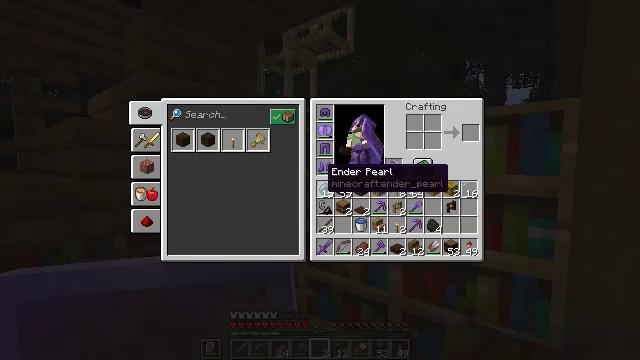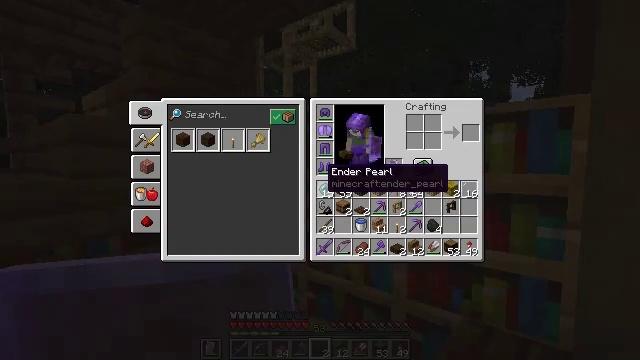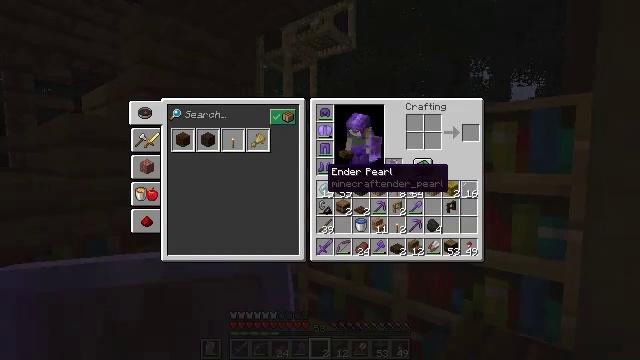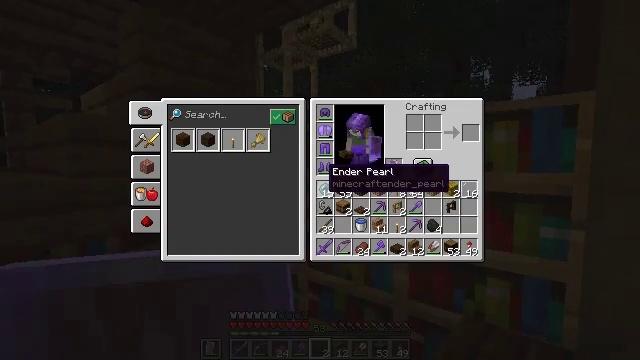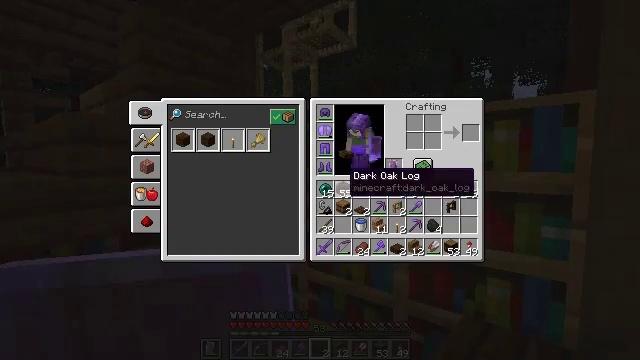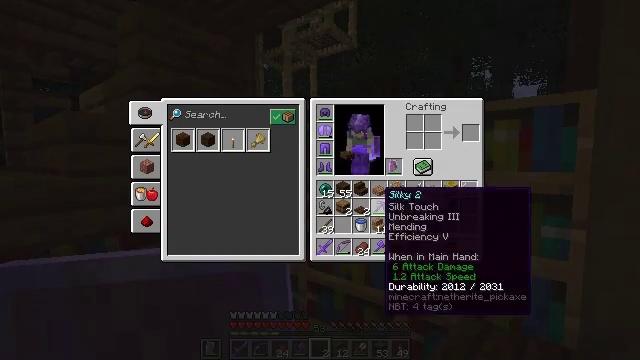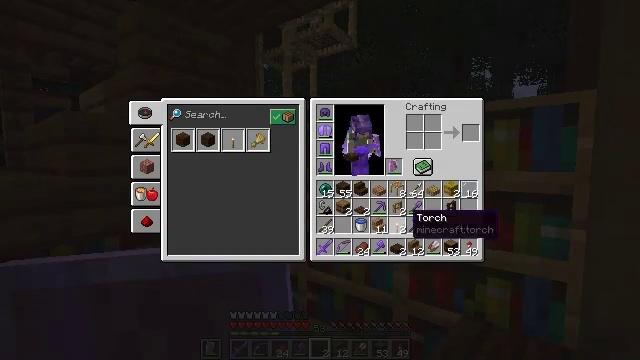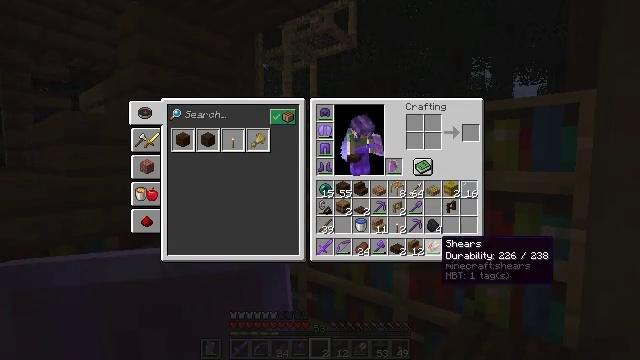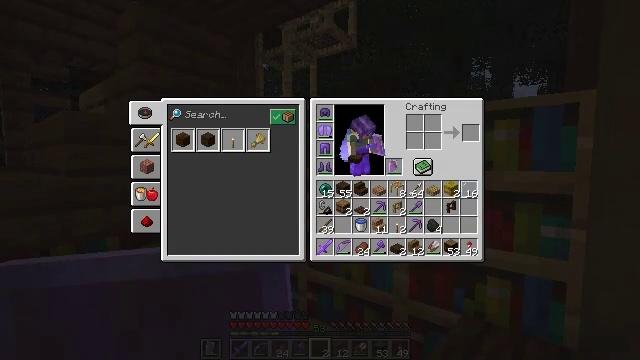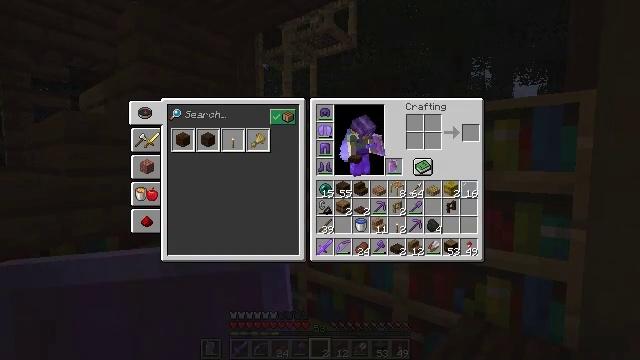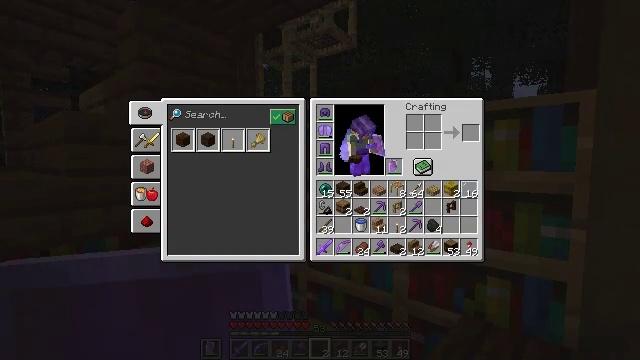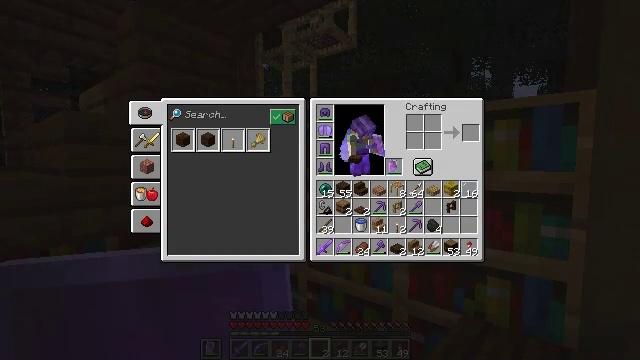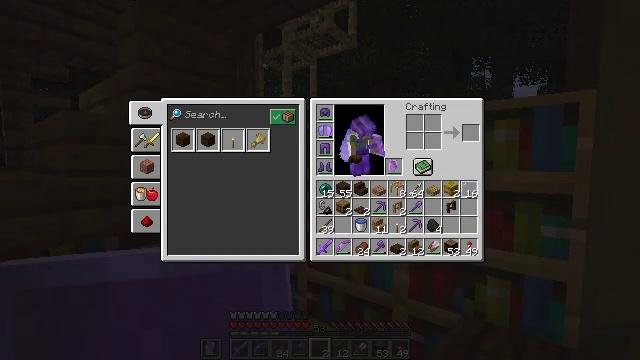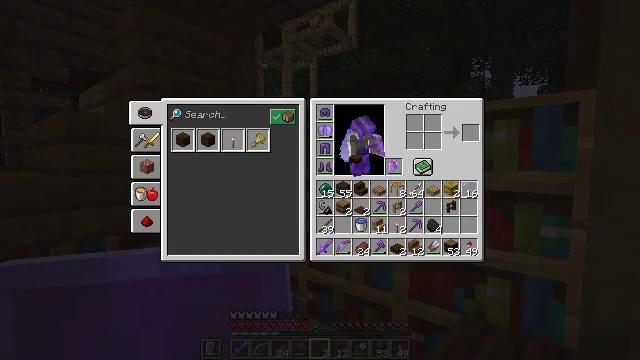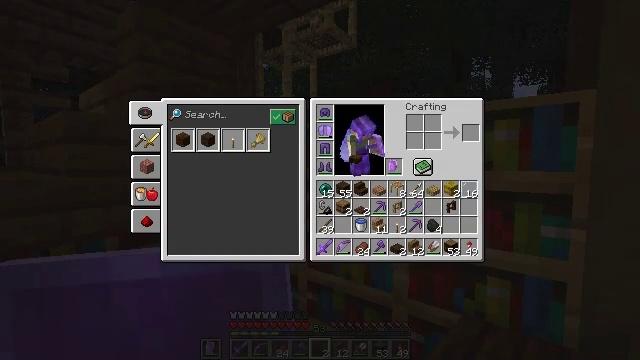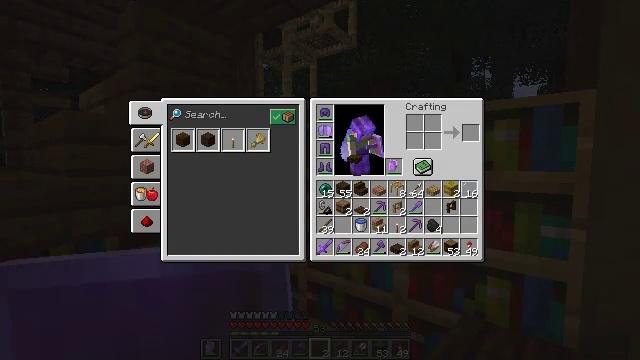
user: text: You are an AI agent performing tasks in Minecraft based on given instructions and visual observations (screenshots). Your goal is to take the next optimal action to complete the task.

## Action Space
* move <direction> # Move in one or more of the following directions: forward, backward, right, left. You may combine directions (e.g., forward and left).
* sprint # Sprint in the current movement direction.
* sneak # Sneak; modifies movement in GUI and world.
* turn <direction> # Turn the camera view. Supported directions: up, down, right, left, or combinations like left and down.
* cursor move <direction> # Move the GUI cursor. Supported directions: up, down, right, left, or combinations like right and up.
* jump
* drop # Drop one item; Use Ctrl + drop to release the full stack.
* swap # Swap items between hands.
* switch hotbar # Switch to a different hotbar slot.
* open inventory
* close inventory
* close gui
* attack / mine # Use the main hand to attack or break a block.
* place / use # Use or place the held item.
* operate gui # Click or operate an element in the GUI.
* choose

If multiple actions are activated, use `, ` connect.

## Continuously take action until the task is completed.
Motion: motion action
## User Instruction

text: Attack the bookshelf to recycle it.
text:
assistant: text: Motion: open inventory
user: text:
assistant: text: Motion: open inventory
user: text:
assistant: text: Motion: no_op
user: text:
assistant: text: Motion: turn right
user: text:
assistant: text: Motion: turn right and down
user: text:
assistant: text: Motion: turn right and down
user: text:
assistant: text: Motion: turn right and down
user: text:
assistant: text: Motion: no_op
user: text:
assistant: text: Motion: no_op
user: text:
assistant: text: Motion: no_op
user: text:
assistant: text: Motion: no_op
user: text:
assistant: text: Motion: sneak
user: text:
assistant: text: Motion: sneak
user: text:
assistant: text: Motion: sneak, turn left
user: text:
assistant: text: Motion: sneak
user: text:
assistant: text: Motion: sneak
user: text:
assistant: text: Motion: sneak
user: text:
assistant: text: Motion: sneak
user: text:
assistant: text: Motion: sneak
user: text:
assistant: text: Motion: sneak
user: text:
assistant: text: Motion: sneak
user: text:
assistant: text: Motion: sneak
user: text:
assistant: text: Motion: sneak
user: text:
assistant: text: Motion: sneak
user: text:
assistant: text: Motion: sneak
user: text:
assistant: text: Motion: sneak, attack / mine
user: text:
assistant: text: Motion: sneak, attack / mine
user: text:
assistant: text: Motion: sneak, attack / mine
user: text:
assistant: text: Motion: sneak, turn left and up
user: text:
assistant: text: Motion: sneak, turn left and up